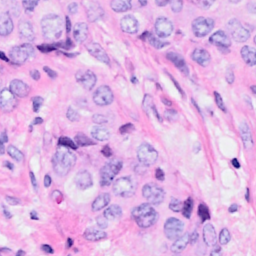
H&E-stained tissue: Breast